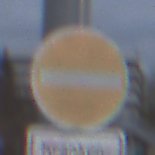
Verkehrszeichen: VerbotDerEinfahrt
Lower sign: BesondereFahrzeugeUndTransportgueter4
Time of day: SunriseSunset
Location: Outdoor (Suburban)
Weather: PartlyCloudy
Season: NotSpecified
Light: Natural